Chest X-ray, PA view. Patient: 64 years old, sex F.
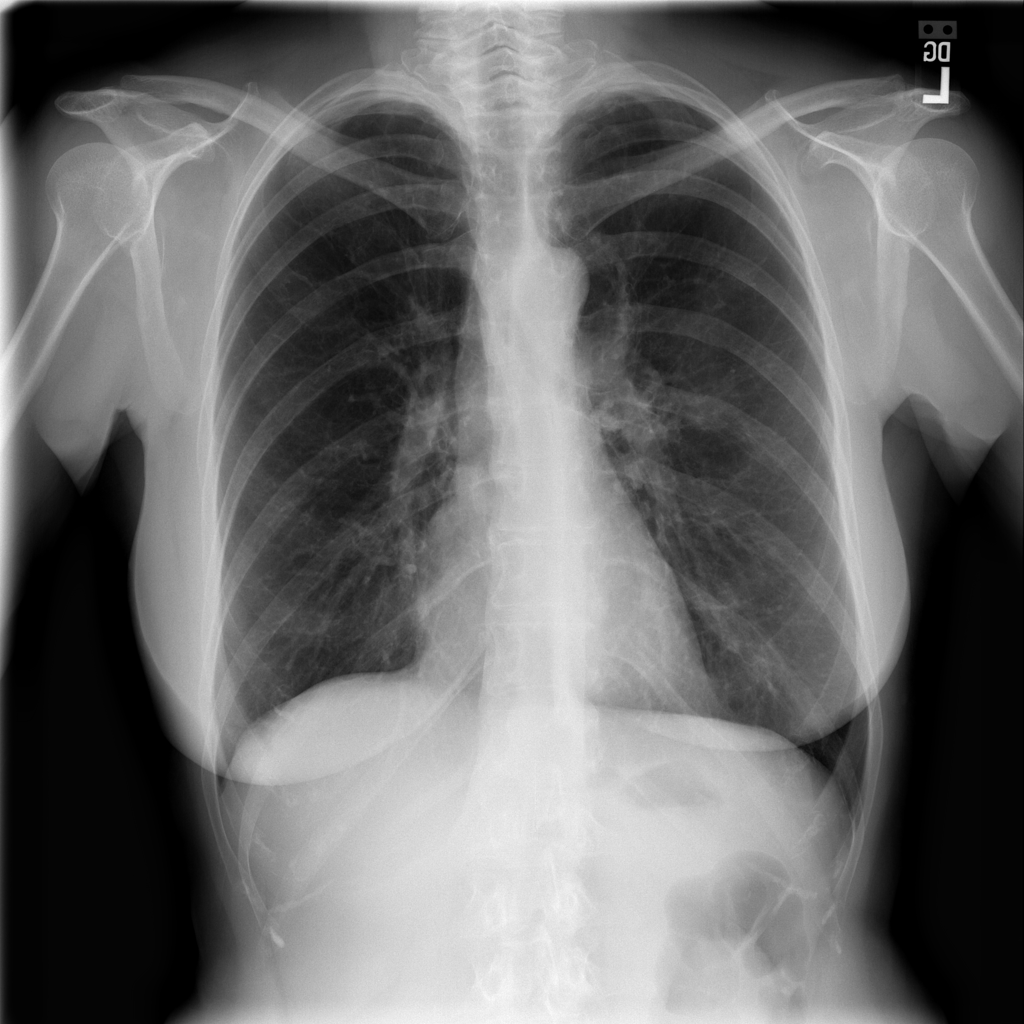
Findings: No Finding